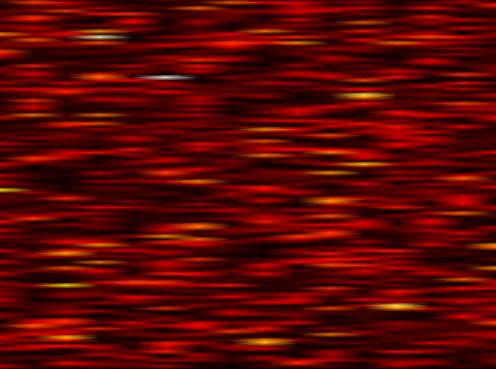
Label: FOFDM